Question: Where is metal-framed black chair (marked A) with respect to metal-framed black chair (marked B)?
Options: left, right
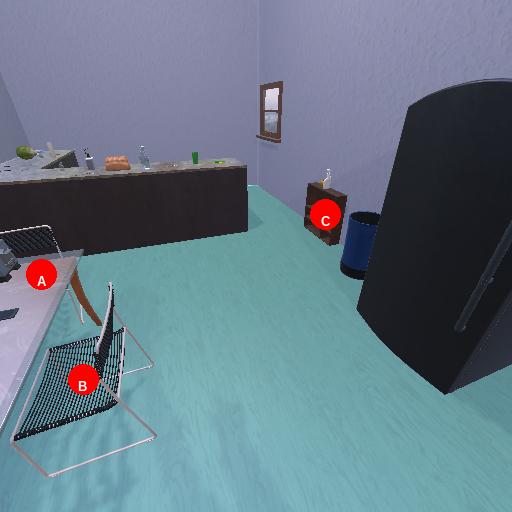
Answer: left